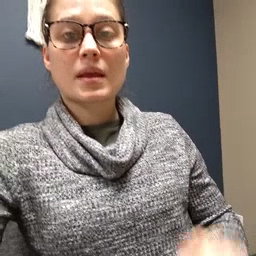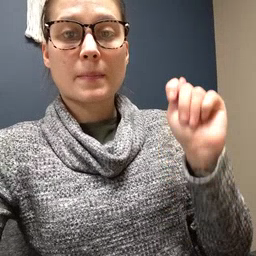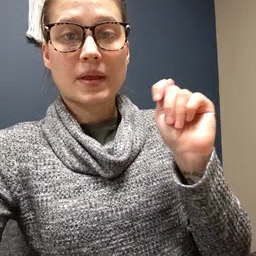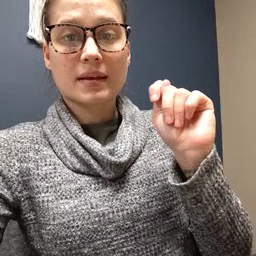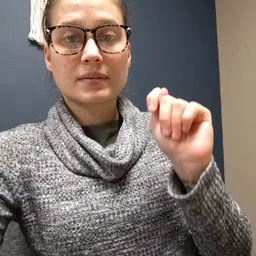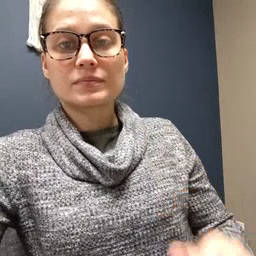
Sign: potty